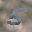
Label: 5